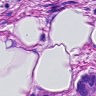
Metastatic tissue present: yes